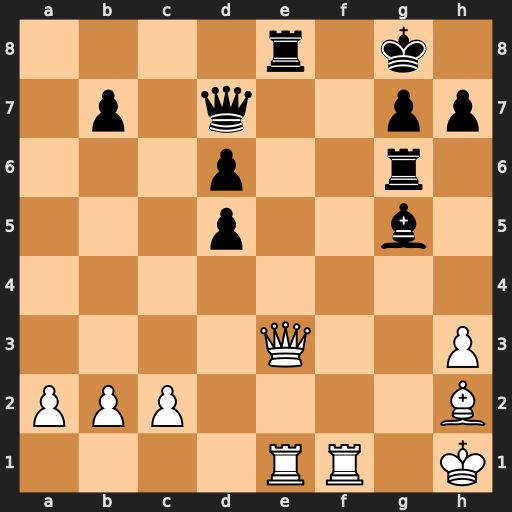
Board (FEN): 4r1k1/1p1q2pp/3p2r1/3p2b1/8/4Q2P/PPP4B/4RR1K
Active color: w
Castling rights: -
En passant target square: -
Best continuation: Qxe8+ Qxe8 Rxe8#